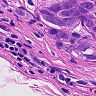
Metastatic tissue present: yes